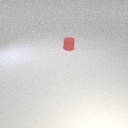
small red rubber cylinder